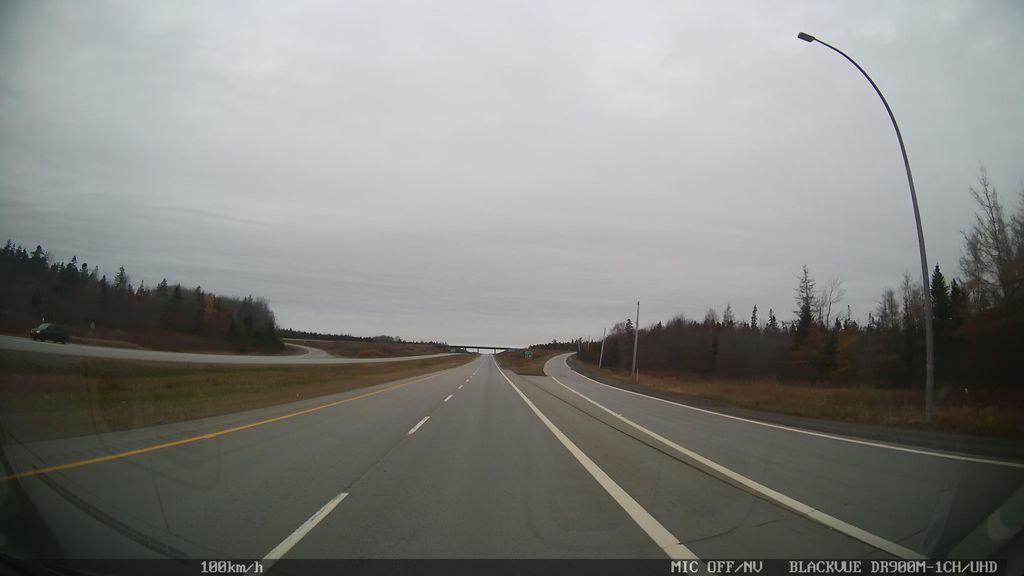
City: halifax